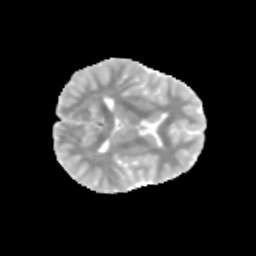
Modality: MD
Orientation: axial
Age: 9
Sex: male
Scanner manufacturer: siemens
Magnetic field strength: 3 T
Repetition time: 3.8 s
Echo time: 0.07 s